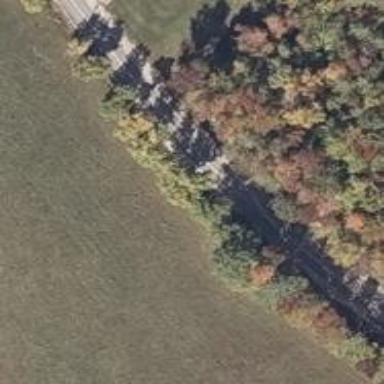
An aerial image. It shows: Secondary road.